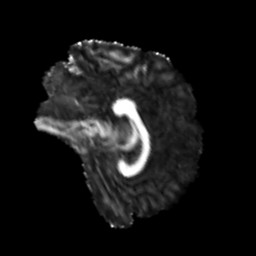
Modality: FA
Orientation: sagittal
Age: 24
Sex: female
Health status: healthy
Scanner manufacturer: siemens
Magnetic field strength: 3 T
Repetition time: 3.6 s
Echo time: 0.0964 s